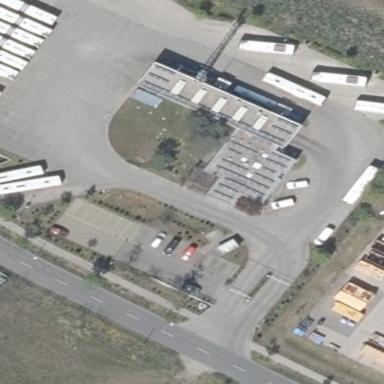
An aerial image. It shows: Industrial area designated as depot.